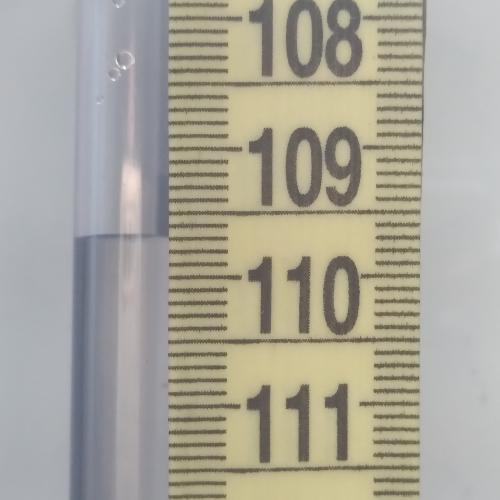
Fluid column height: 109.7 cm